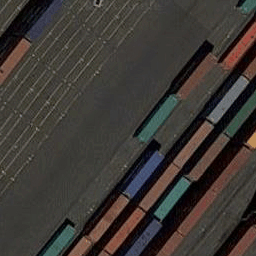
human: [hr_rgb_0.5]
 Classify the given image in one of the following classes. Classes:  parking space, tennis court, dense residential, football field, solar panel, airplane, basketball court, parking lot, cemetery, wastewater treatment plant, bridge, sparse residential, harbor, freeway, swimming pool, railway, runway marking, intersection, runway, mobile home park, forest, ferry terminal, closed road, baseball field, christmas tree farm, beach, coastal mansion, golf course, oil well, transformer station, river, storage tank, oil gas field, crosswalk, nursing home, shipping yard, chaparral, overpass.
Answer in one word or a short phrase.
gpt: shipping yard